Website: home-depot
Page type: customer-info-address
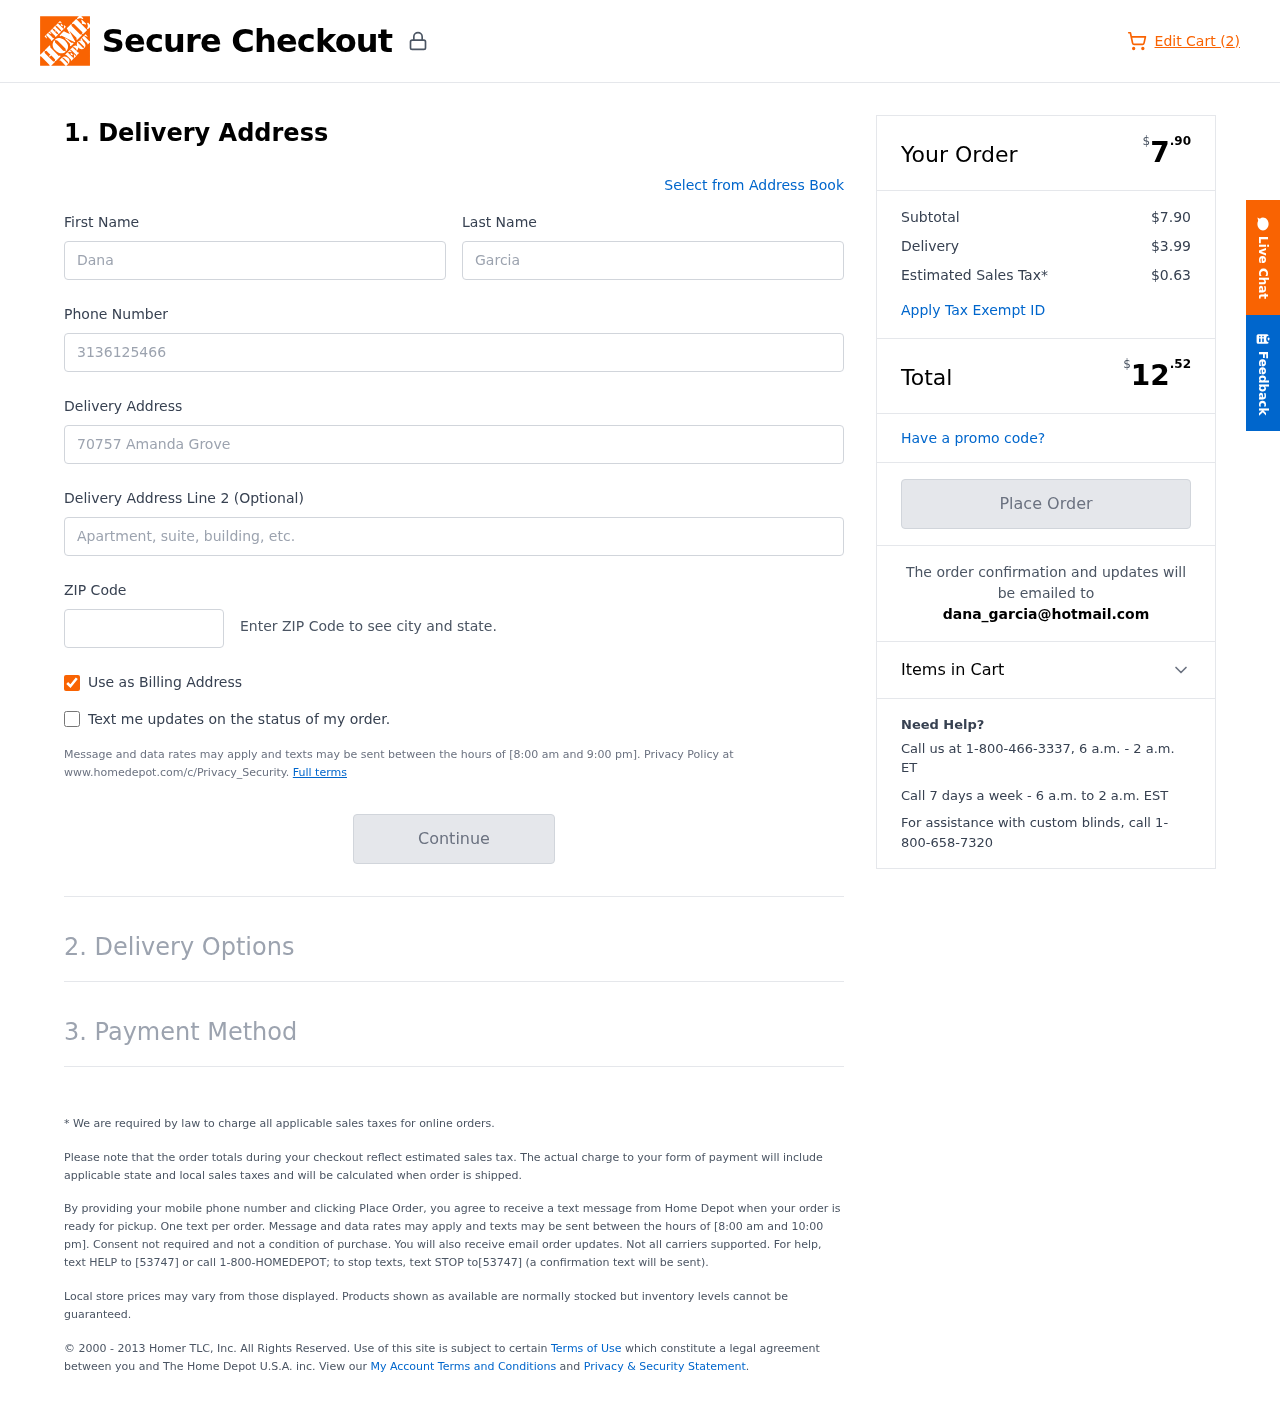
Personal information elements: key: PII_EMAIL
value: dana_garcia@hotmail.com
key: PII_FIRSTNAME
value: Dana
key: PII_LASTNAME
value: Garcia
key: PII_PHONE
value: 3136125466
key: PII_POSTCODE
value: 35342
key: PII_STREET
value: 70757 Amanda Grove
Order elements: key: ORDER_NUM_ITEMS
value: Edit Cart (2)
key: ORDER_SUBTOTAL_HEADER
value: $7.90
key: ORDER_SUBTOTAL
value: $7.90
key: ORDER_SHIPPING_COST
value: $3.99
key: ORDER_TAX
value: $0.63
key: ORDER_TOTAL2
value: $12.52